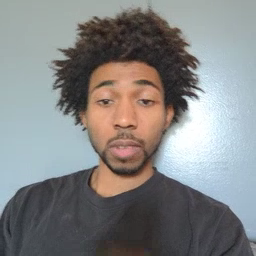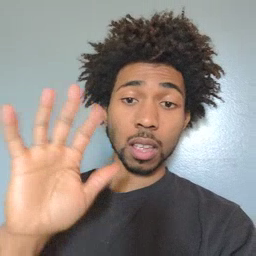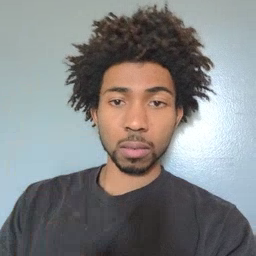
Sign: hello